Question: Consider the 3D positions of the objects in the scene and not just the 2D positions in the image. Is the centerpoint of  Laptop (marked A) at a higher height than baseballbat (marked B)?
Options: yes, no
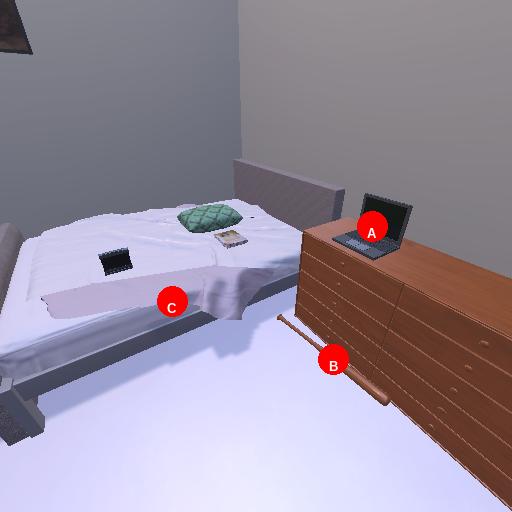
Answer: yes